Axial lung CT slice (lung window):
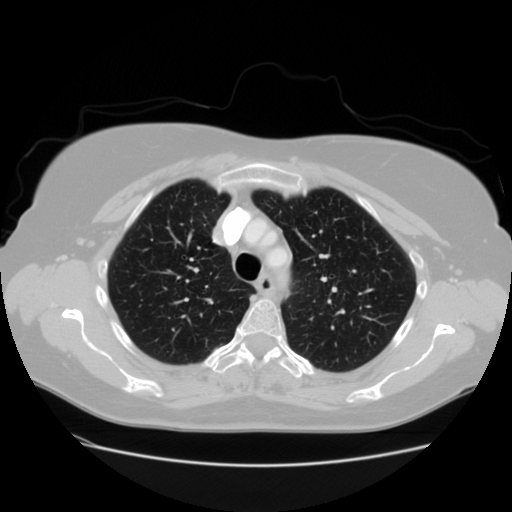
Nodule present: no